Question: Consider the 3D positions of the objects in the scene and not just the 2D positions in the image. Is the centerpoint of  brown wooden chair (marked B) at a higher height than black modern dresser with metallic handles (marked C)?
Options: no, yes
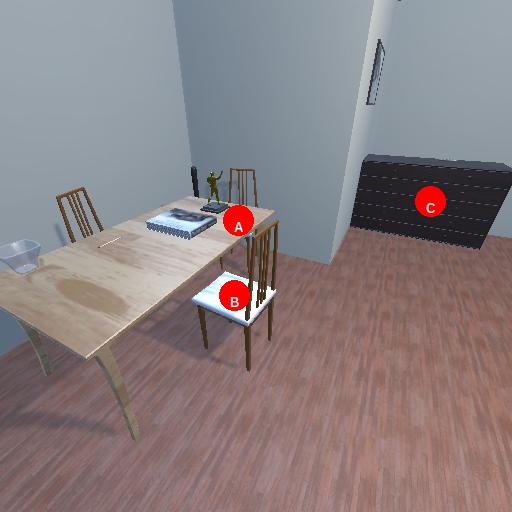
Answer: no